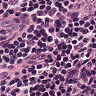
Metastatic tissue present: no